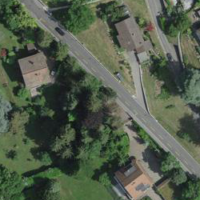
EUNIS habitat code: 55
Species observed at this site:
Campanula persicifolia
Cydonia oblonga
Petasites albus
Leontopodium nivale
Lobularia maritima